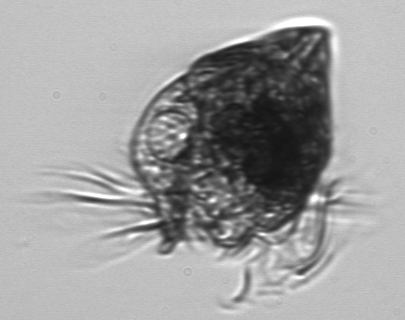
Label: Strombidium_morphotype1